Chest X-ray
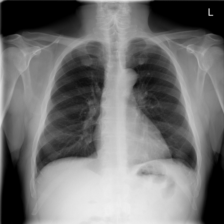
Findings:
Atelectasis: negative
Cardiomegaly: negative
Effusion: negative
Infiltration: negative
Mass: negative
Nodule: negative
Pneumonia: negative
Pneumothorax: negative
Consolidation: negative
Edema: negative
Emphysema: negative
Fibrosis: negative
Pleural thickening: negative
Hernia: negative